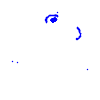
Particle: electron